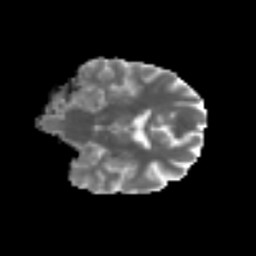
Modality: MD
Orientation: coronal
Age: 67
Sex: female
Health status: ill
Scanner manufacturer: siemens
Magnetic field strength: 3 T
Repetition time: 8.7 s
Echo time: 0.11 s